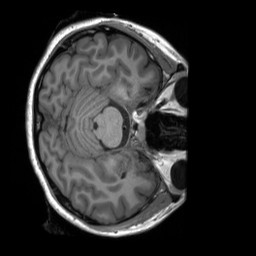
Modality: T1w
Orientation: axial
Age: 21
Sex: female
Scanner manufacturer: siemens
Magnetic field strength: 3 T
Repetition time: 2.3 s
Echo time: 0.00232 s